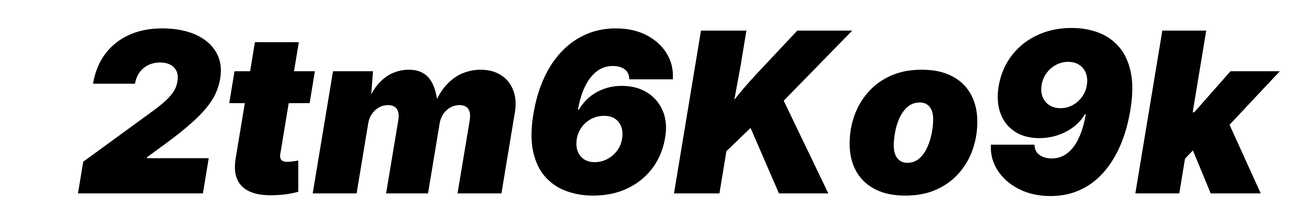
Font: Inter-Italic_Black_Italic